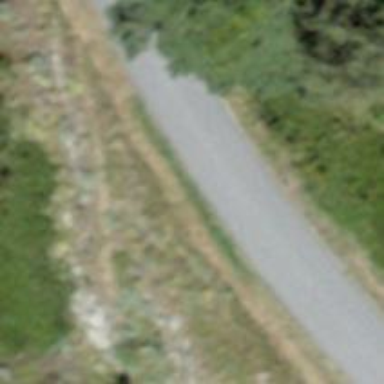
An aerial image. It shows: Unclassified road with asphalt surface.